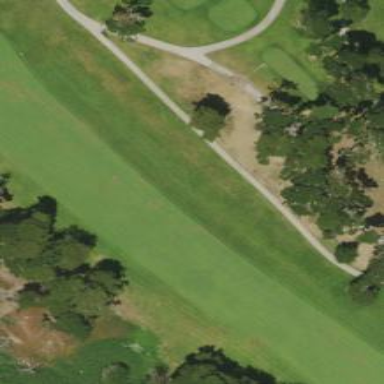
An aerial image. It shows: View of golf hole.